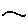
Label: bird